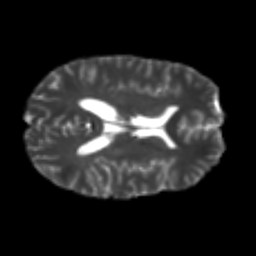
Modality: T2w
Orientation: axial
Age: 25
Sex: male
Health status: healthy
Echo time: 0.074 s